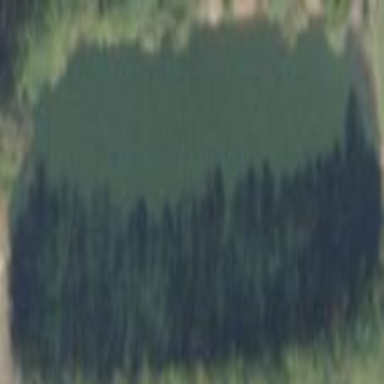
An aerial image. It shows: Beautiful lake surrounded by nature.